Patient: sex M, age 35
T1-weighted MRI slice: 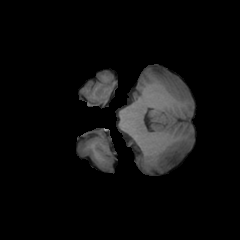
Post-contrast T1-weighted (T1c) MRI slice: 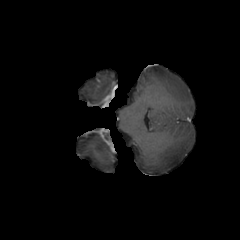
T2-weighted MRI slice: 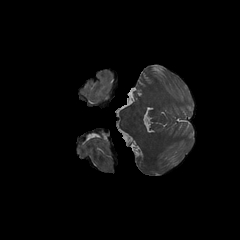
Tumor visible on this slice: no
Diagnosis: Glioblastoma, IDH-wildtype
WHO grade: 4